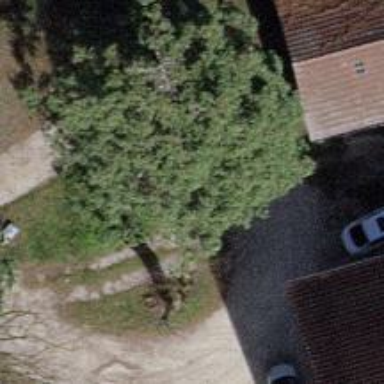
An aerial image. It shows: Needle-leaved tree in natural setting.